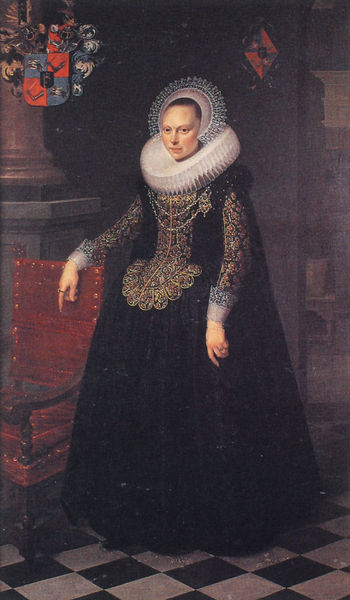
Titel: Margaretha Reijersdr. Vos
Künstler: Daniele da Volterra
Institution: Bad Homburg v.d.H., Schloss Homburg
Schlagwörter: dunkel, gemälde, kopf, weiß, bunt, frau, hut, kariert, kleid, marmor, schmuck, schwarz, stuhl, säule, dame, rot, haube, schachbrettmuster, kragen, spitze, ärmel, halskrause, hände, innenraum, portrait, porträt, boden, gold, mantel, sessel, stehend, stickerei, england, spanien, fußboden, kette, thron, weib, streng, robe, rüschen, ring, spanisch, fliesen, scharz, brokat, verziert, tracht, wappen, herrscherin, plissiert, steinboden, kopfschmuck, bodenlang, ehering, freimaurer, rüschenkragen, okkult, gekachelt, kpfschmuck